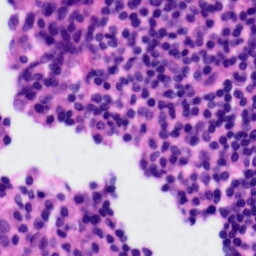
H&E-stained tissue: Tonsil